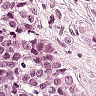
Metastatic tissue present: yes